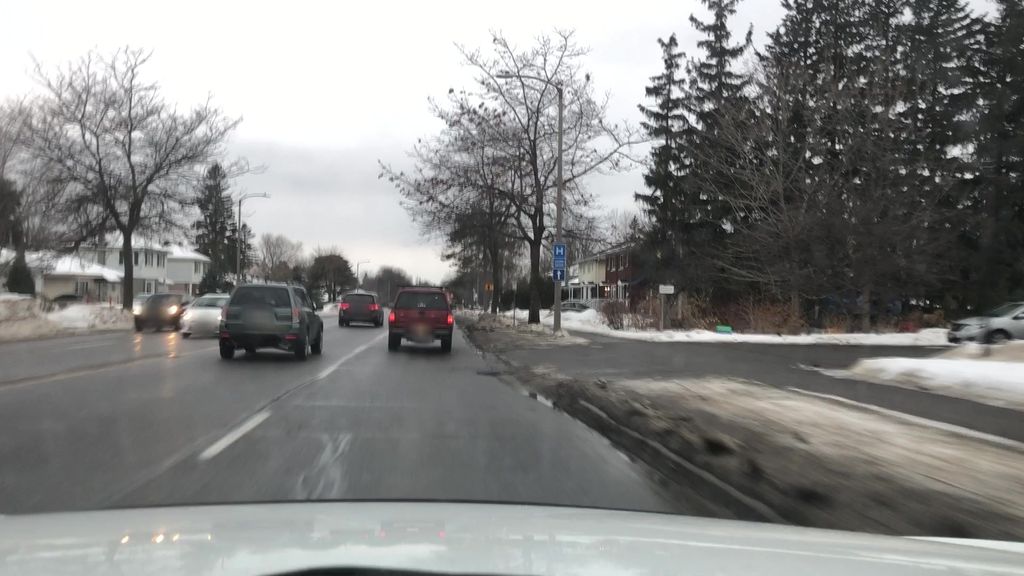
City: ottawa-gatineau